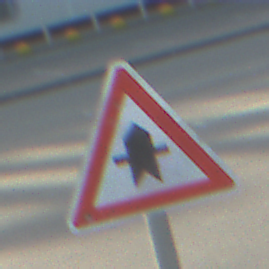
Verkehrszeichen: Vorfahrt
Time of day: MorningAfternoon
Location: Outdoor (Suburban)
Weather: PartlyCloudy
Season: NotSpecified
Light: Natural